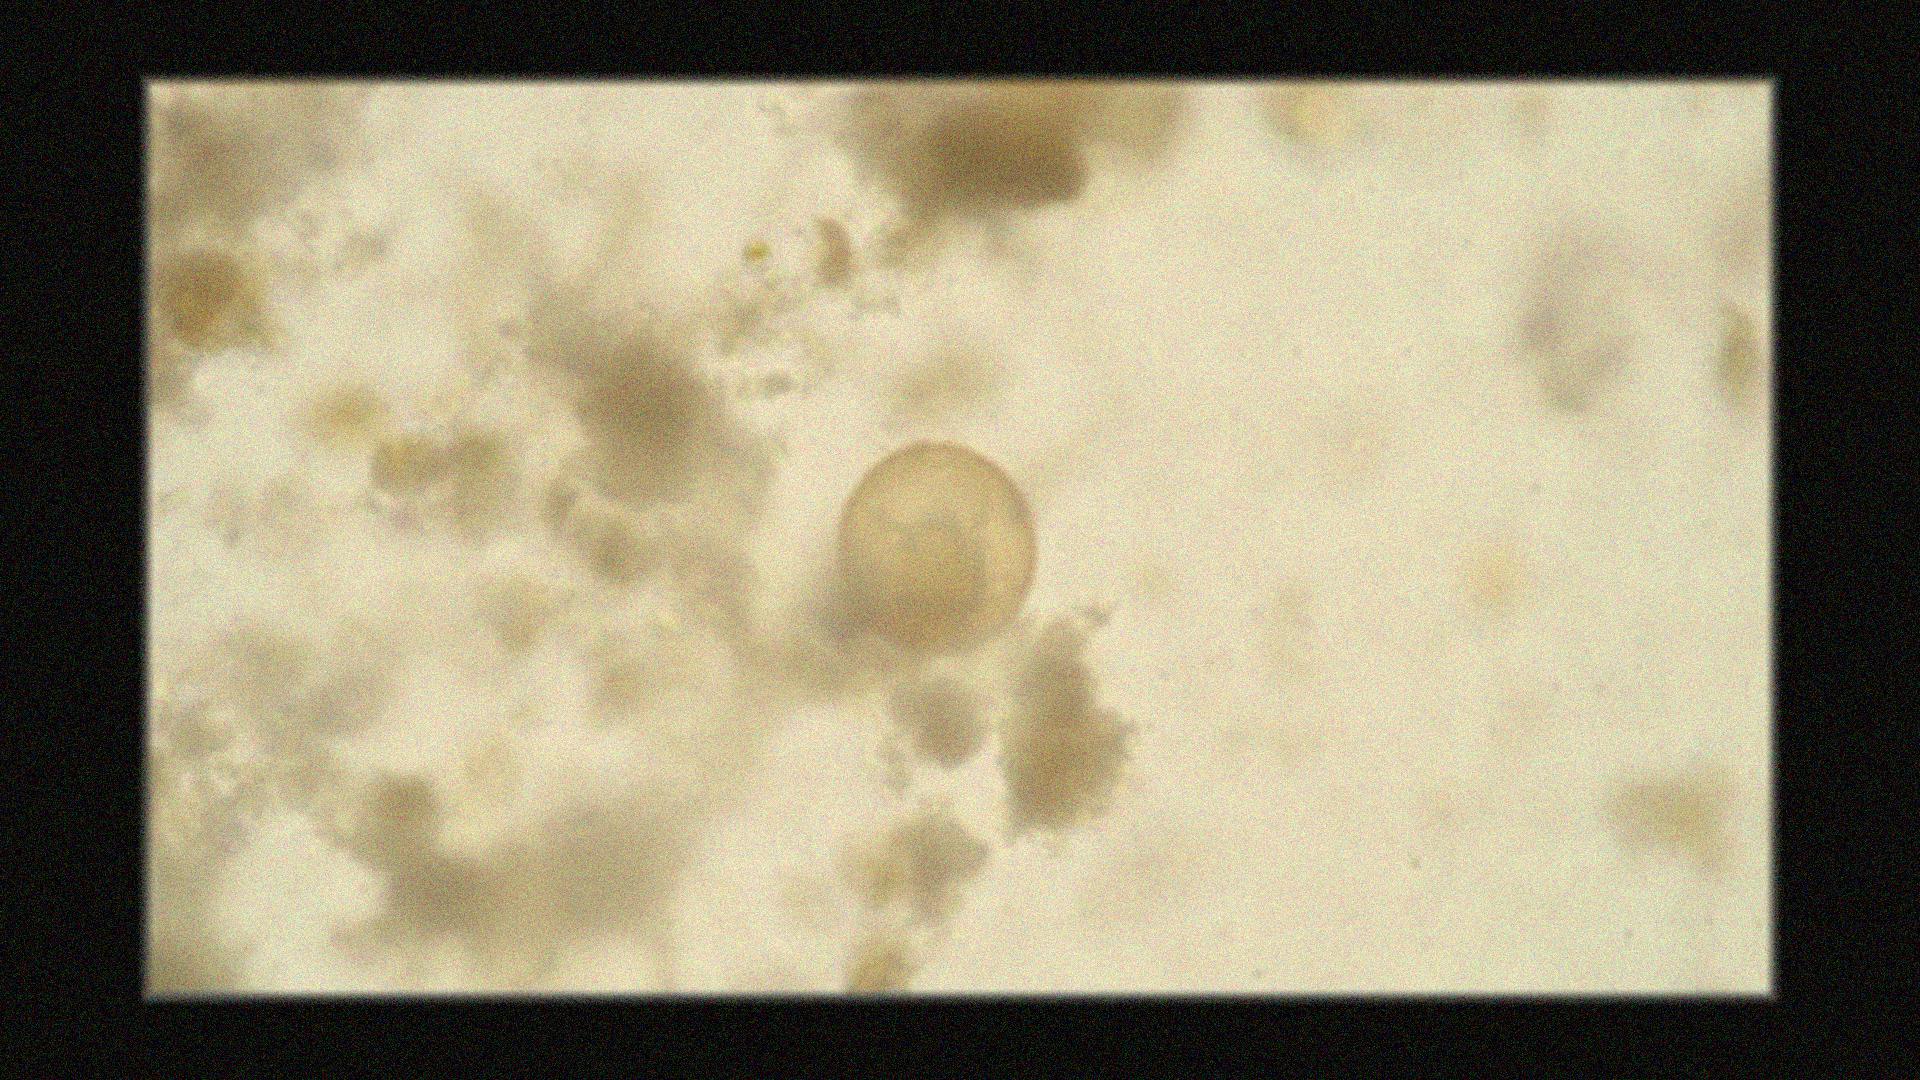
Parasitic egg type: Hymenolepis diminuta